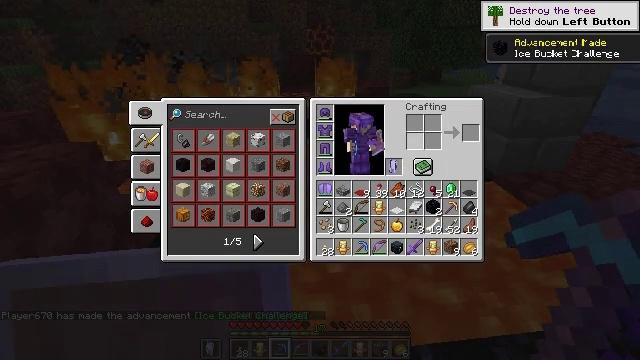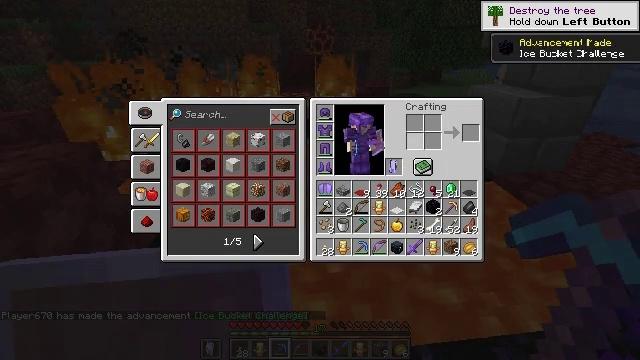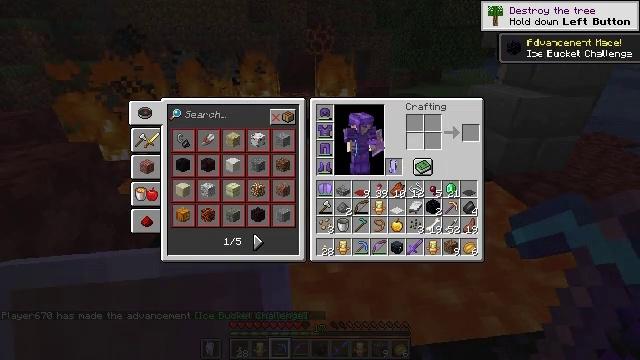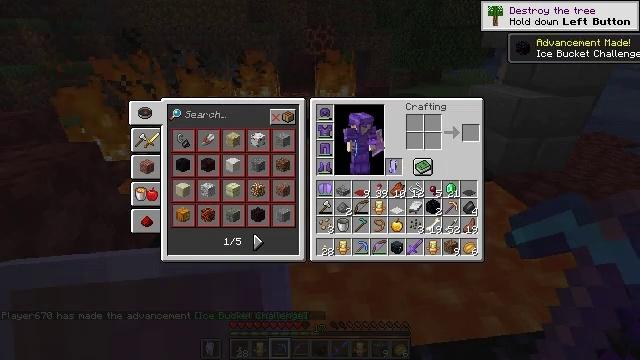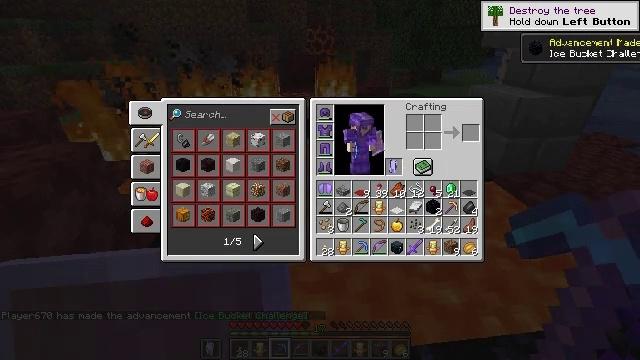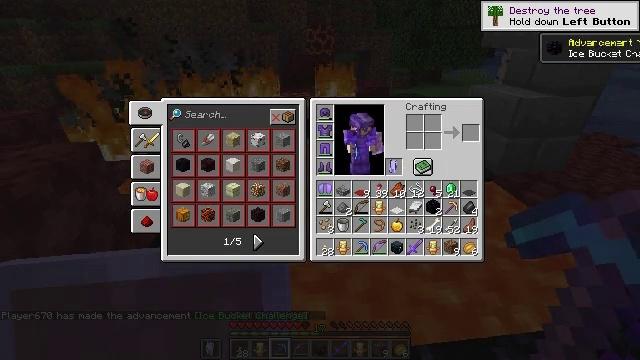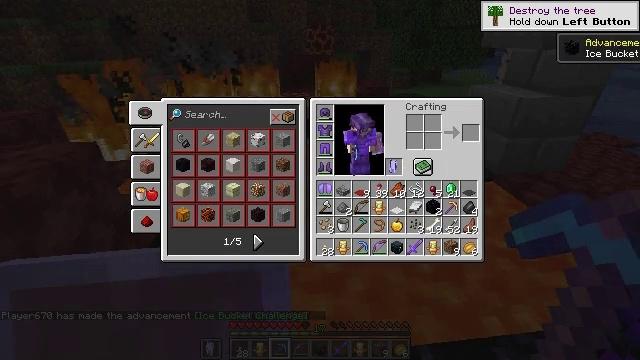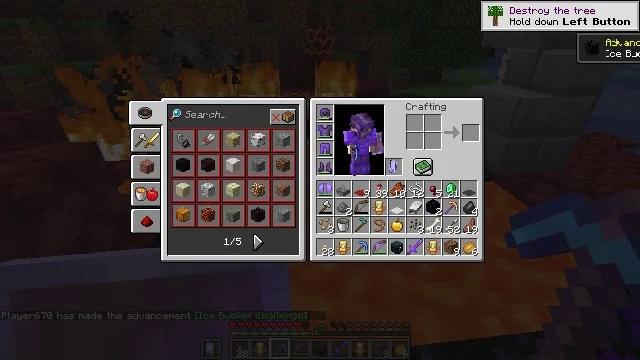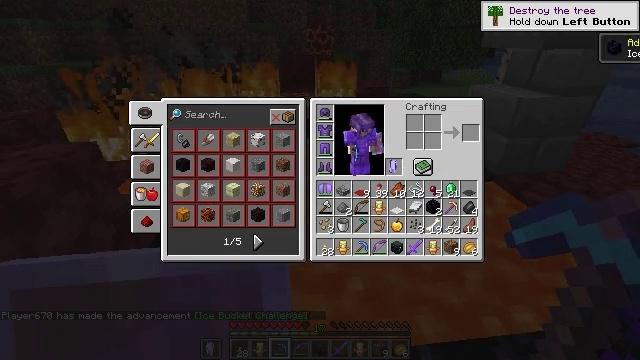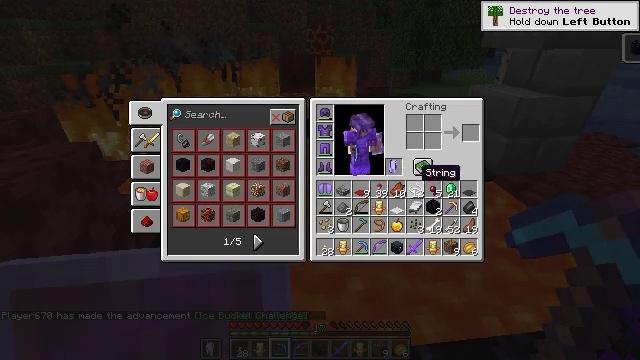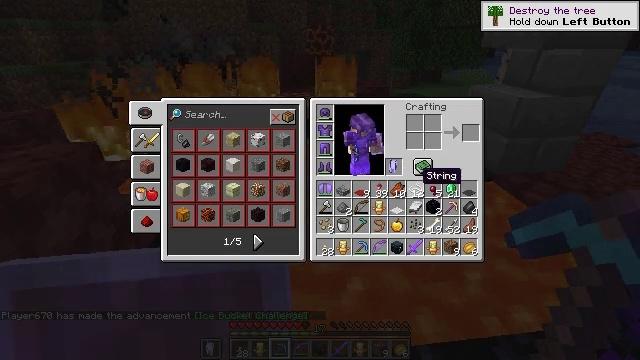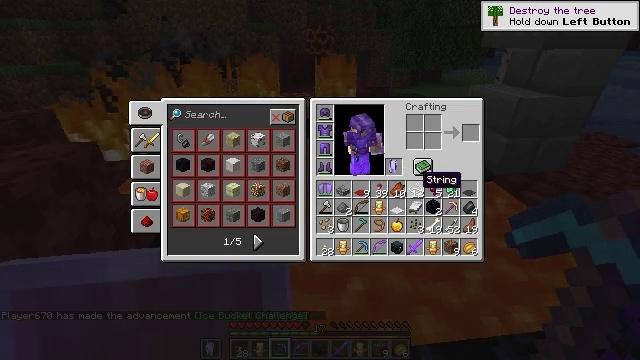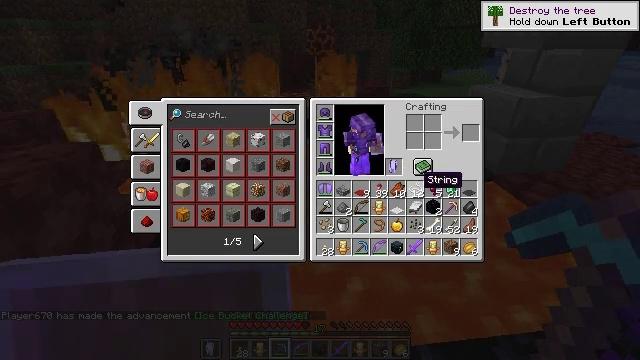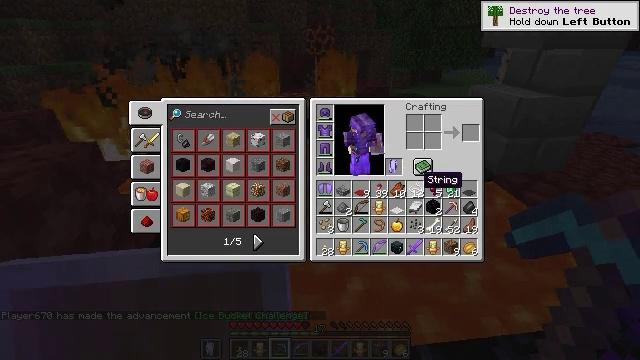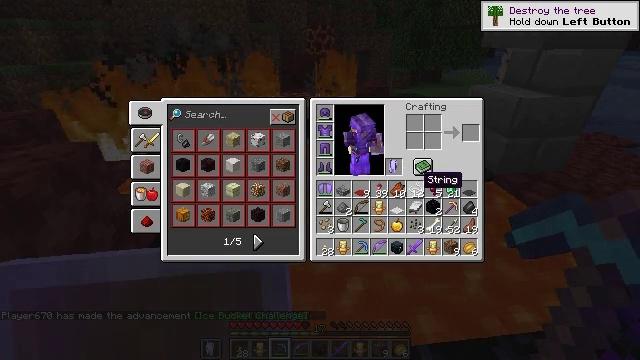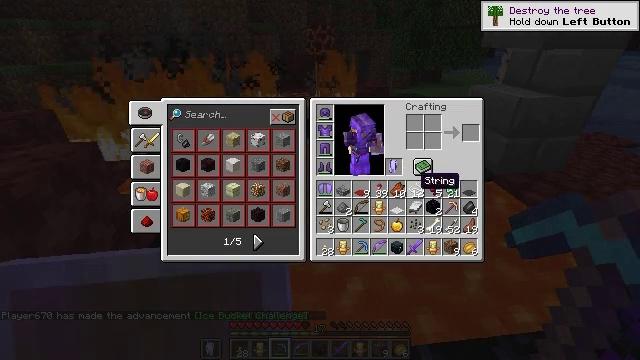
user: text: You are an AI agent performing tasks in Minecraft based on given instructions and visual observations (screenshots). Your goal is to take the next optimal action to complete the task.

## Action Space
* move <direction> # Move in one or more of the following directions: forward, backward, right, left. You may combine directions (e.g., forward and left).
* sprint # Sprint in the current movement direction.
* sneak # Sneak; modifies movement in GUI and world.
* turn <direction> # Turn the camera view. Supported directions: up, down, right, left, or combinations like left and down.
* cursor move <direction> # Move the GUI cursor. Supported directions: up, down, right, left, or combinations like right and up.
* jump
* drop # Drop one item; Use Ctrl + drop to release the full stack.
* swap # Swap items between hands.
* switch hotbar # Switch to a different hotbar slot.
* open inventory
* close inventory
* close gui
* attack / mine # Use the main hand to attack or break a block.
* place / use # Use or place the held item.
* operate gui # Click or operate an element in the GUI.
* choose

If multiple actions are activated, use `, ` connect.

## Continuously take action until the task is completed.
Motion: motion action
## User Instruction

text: Drop a red carpet.
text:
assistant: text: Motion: no_op
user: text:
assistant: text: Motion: no_op
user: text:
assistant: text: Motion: cursor move down
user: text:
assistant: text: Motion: cursor move down
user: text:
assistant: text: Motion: cursor move down
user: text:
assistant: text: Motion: no_op
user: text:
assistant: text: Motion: no_op
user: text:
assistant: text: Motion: no_op
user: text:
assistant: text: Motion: no_op
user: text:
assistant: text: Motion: no_op
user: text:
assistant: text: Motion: no_op
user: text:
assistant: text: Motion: no_op
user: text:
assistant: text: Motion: no_op
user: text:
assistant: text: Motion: no_op
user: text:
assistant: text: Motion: no_op
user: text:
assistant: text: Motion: no_op
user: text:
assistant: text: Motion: no_op
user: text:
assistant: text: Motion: no_op
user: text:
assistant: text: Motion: cursor move left
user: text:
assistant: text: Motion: no_op
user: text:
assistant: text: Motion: no_op
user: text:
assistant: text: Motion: no_op
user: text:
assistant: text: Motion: no_op
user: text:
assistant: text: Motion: no_op
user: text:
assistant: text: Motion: no_op
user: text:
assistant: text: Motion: no_op
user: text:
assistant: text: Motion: no_op
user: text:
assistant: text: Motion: no_op
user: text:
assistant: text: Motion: no_op
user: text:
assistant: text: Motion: no_op